Field crop: maize
Growth stage: 1
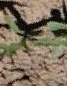
Species: maize